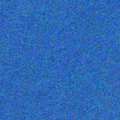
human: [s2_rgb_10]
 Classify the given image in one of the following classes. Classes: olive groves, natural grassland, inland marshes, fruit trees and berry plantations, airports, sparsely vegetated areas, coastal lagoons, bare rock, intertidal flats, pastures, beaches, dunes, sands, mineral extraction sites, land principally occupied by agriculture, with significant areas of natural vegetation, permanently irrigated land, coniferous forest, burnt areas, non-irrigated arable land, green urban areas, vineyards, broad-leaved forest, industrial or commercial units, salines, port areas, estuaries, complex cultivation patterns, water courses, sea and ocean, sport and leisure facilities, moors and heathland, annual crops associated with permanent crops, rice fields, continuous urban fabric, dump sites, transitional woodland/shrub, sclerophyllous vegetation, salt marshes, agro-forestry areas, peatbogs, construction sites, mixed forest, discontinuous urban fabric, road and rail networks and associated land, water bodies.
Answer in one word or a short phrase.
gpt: sea and ocean